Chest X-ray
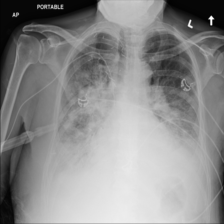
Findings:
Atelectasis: positive
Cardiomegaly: negative
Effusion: negative
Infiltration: negative
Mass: negative
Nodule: negative
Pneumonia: negative
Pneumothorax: negative
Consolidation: positive
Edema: negative
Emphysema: negative
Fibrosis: negative
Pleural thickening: negative
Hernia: negative